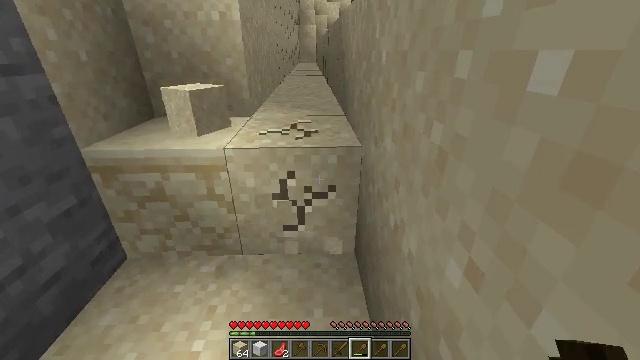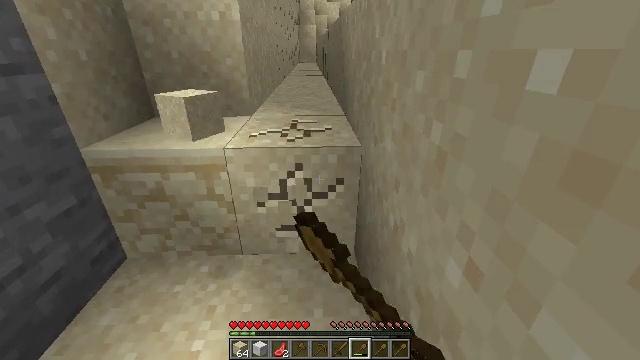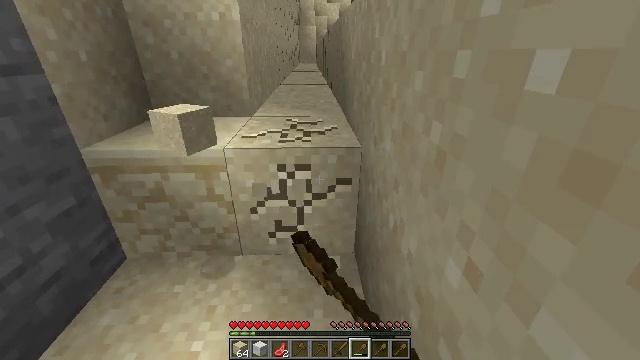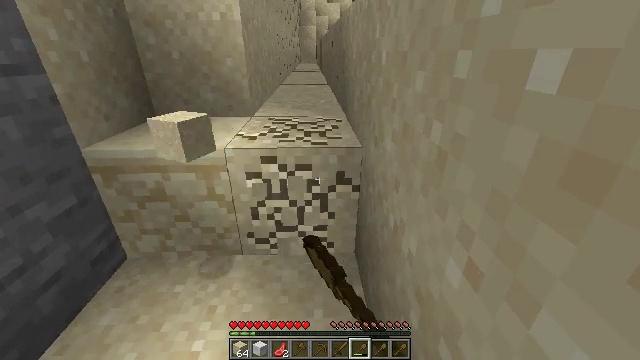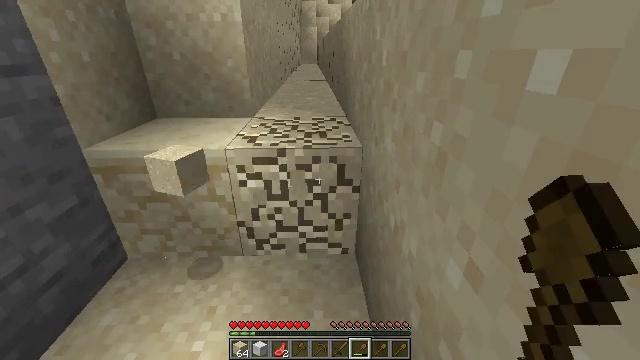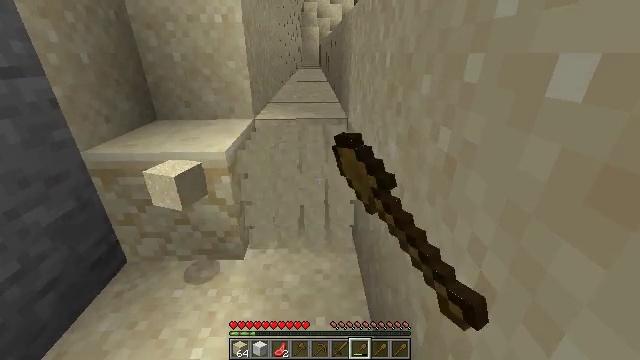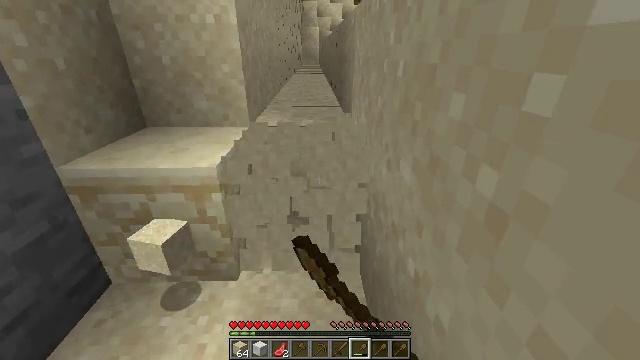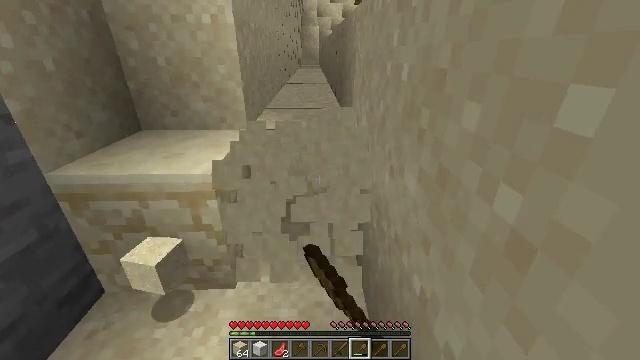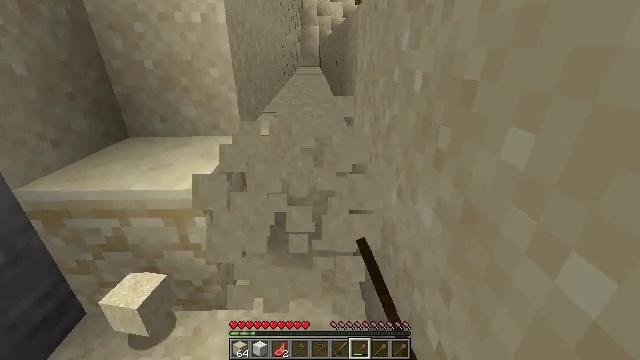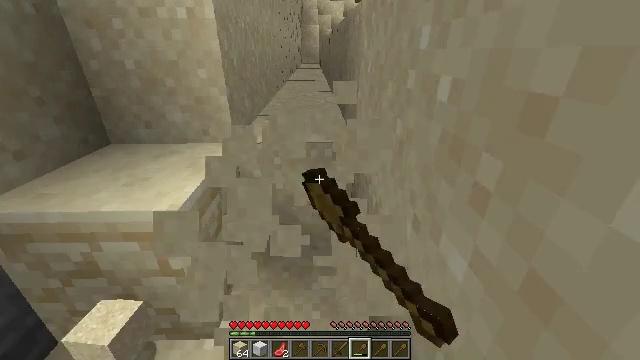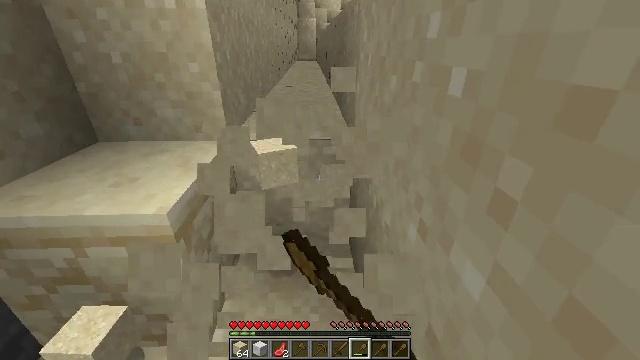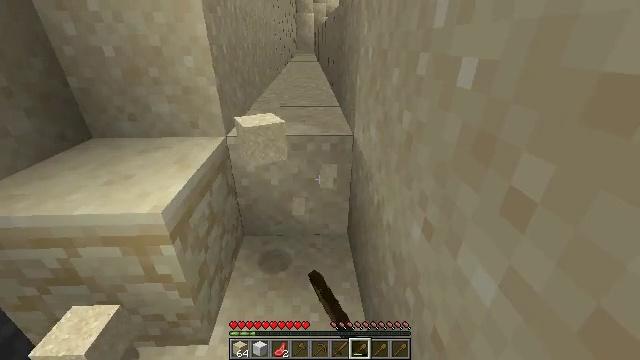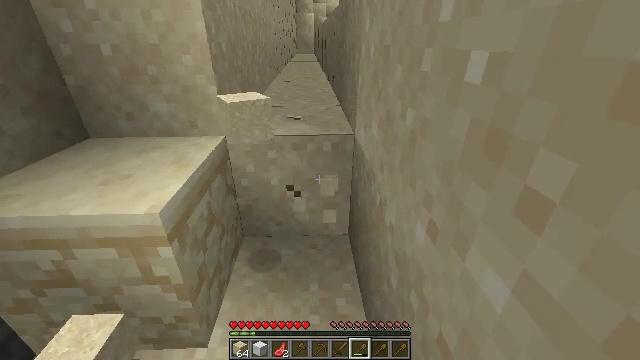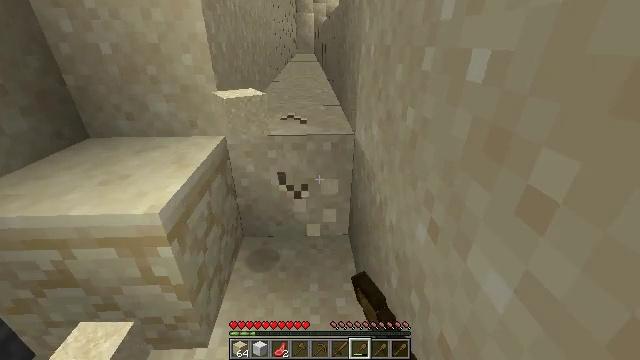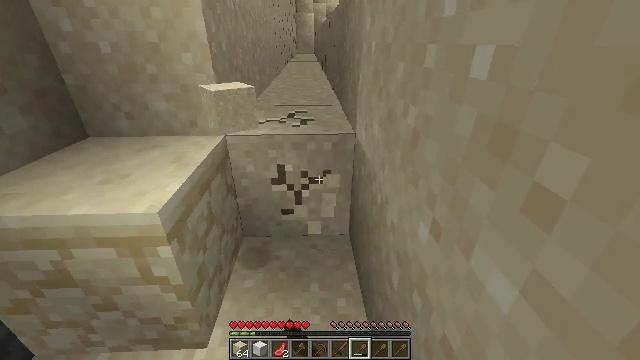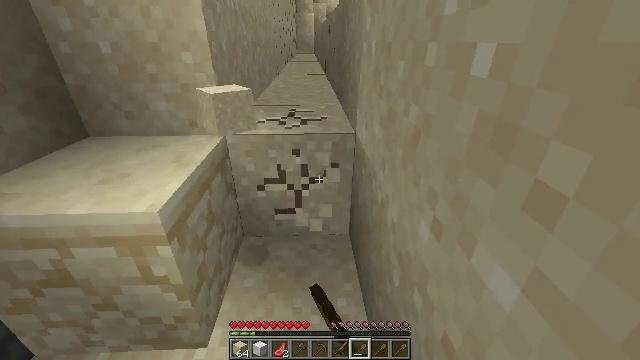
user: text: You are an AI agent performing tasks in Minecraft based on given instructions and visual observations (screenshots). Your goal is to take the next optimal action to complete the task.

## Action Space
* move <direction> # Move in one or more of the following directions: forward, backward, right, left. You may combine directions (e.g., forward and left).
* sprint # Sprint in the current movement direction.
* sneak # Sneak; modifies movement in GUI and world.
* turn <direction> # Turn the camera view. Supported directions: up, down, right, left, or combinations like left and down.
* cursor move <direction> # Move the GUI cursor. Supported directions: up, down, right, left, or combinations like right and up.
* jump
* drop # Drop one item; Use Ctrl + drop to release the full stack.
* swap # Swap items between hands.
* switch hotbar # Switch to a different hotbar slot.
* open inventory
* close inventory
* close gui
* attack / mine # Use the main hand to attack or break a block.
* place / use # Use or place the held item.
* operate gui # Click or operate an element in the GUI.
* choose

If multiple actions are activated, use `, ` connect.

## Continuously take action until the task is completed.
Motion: motion action
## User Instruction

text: Collect sand to make glass.
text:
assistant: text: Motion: attack / mine
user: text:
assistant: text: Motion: attack / mine
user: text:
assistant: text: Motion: attack / mine
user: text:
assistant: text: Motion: attack / mine
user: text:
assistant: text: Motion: move forward, attack / mine
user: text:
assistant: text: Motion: move forward, attack / mine
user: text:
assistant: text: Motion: move forward, attack / mine
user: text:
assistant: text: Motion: move forward, attack / mine
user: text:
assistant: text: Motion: attack / mine
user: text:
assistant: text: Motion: turn down, attack / mine
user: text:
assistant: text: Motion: attack / mine
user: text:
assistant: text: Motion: attack / mine
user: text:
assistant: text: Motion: attack / mine
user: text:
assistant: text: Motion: attack / mine
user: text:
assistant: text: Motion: attack / mine
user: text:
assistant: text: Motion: attack / mine
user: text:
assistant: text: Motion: attack / mine
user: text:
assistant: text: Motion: move forward, turn left and up, attack / mine
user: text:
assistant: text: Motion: move forward, turn up, attack / mine
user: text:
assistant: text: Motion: move forward, attack / mine
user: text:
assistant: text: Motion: move forward, attack / mine
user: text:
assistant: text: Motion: attack / mine
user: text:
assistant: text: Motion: attack / mine
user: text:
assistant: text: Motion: attack / mine
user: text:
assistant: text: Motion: attack / mine
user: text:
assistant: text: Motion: attack / mine
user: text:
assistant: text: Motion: attack / mine
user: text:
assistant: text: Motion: attack / mine
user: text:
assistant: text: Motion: attack / mine
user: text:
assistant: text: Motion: attack / mine